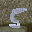
Label: 5